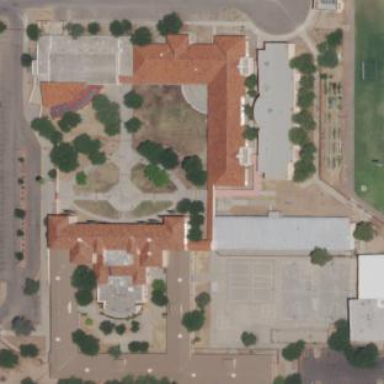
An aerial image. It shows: School building.